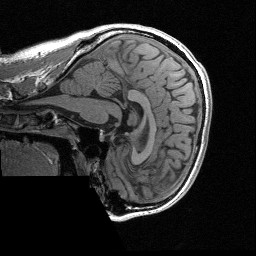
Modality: T1w
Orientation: sagittal